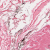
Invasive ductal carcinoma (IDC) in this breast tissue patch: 0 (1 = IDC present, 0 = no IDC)